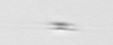
Label: Cylindrotheca_morphotype1